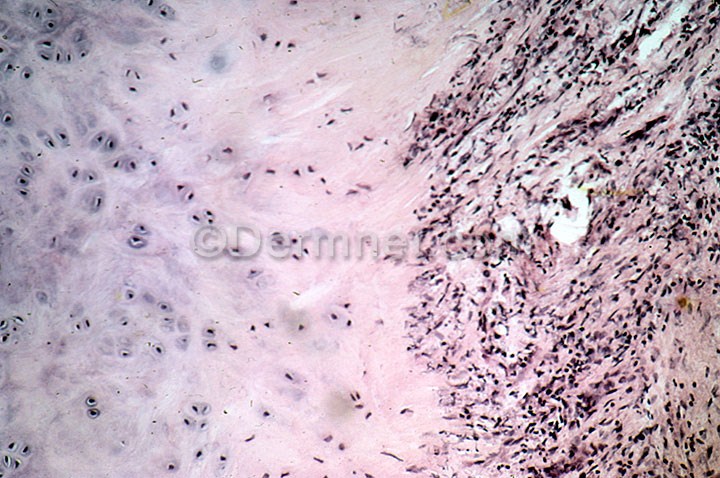
Disease: Systemic Disease